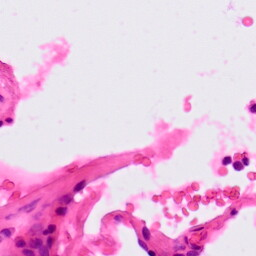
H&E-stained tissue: Lung